Question: I tried this code:
'''
private void CreateAnimatedGif(string FileName1 , string FileName2)
{
Bitmap file1 = new Bitmap(FileName1);
Bitmap file2 = new Bitmap(FileName2);
Bitmap bitmap = new Bitmap(file1.Width + file2.Width, Math.Max(file1.Height, file2.Height));
using (Graphics g = Graphics.FromImage(bitmap))
{
g.DrawImage(file1, 0, 0);
g.DrawImage(file2, file1.Width, 0);
}
bitmap.Save(@"d: est.gif", System.Drawing.Imaging.ImageFormat.Gif);
}
'''
In general it's working. But the result is not good enough.
1. The first image since the code try to make it in same size in the height I see some black space on the bottom.
2. The second image is bigger then the first one. The second image is on the right. So I need that it will make the left image the first one to be the same size/resolution of the second one.
How can I fix this code for that?
This is an example of the new image result after combined the two. And why it's not good as I wanted:

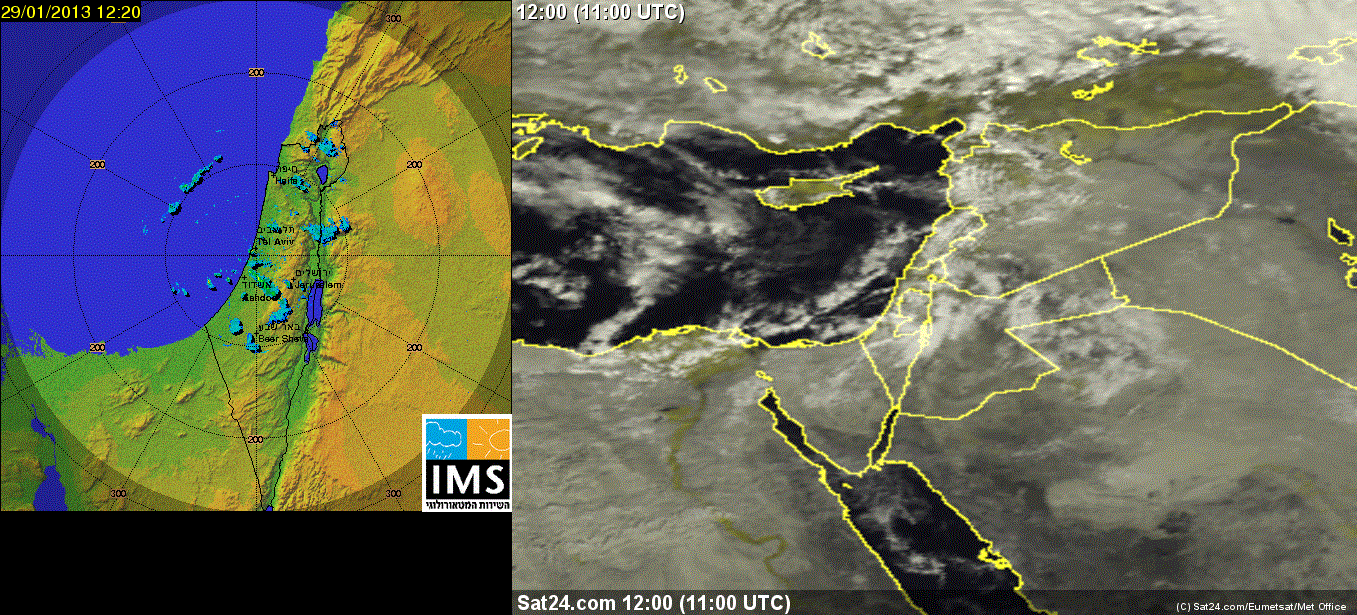
Answer: You can resize the left image and set some graphics property to get a better quality and try to <URL>:
'''
using (Graphics g = Graphics.FromImage(bitmap))
{
//high quality rendering and interpolation mode
g.SmoothingMode = SmoothingMode.HighQuality;
g.PixelOffsetMode = PixelOffsetMode.HighQuality;
g.InterpolationMode = InterpolationMode.HighQualityBicubic;
//resize the left image
g.DrawImage(file1, new Rectangle(0, 0, file1.Width, file2.Height));
g.DrawImage(file2, file1.Width, 0);
}
'''
The result is:

Or if you want to resize it proportionally to the new height just use:
'''
//calculate the new width proportionally to the new height it will have
int newWidth = file1.Width + file1.Width / (file2.Height / (file2.Height - file1.Height));
Bitmap bitmap = new Bitmap(newWidth + file2.Width, Math.Max(file1.Height, file2.Height));
using (Graphics g = Graphics.FromImage(bitmap))
{
//high quality rendering and interpolation mode
g.SmoothingMode = SmoothingMode.HighQuality;
g.PixelOffsetMode = PixelOffsetMode.HighQuality;
g.InterpolationMode = InterpolationMode.HighQualityBicubic;
//resize the left image
g.DrawImage( file1, new Rectangle( 0, 0, newWidth, file2.Height ) );
g.DrawImage(file2, newWidth, 0);
}
'''
Infact the result is better: